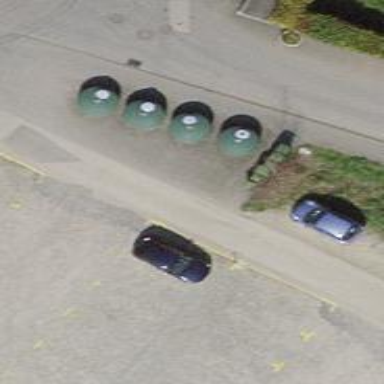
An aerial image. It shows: Recycling container at amenity designated for recycling.